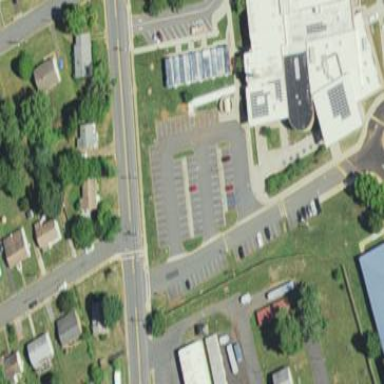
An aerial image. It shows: Parking area.